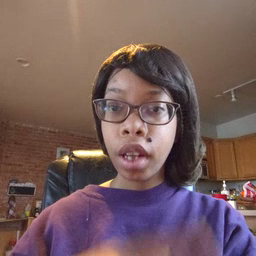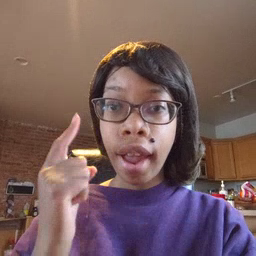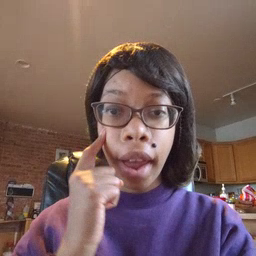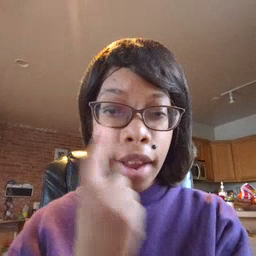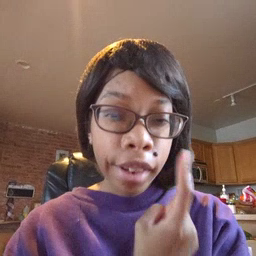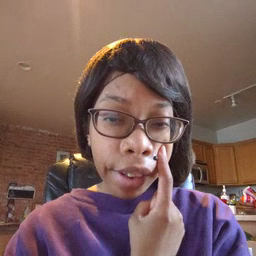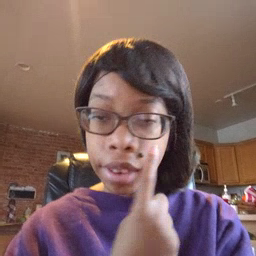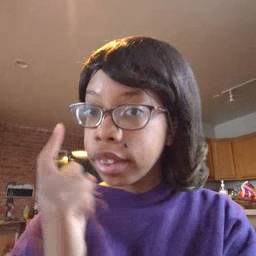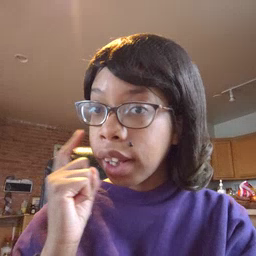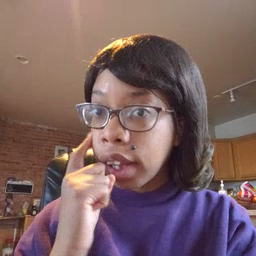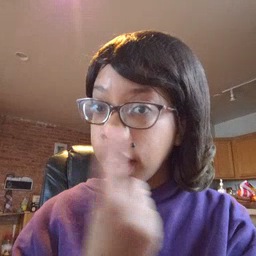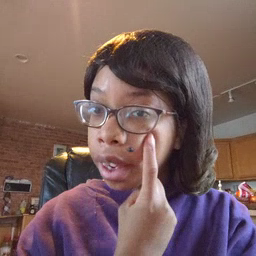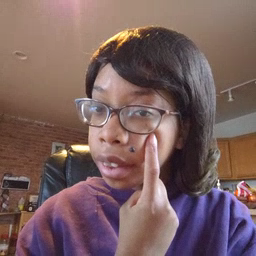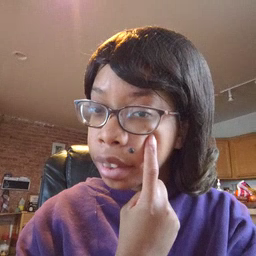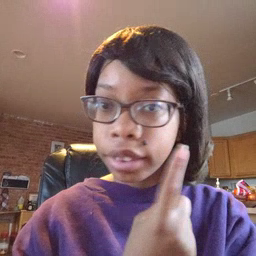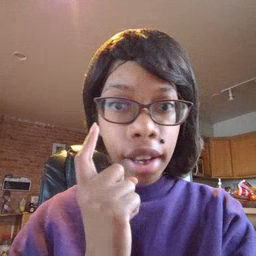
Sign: eye